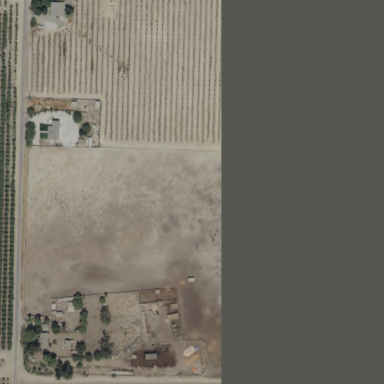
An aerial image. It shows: Vacant or disturbed farmyard area.